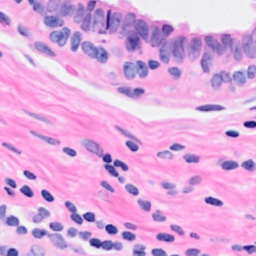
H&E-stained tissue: Breast